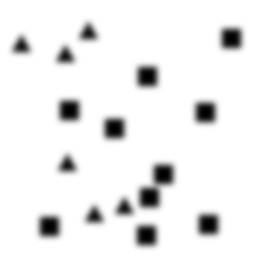
Squares: 10
Triangles: 6
Stars: 0
Total shapes: 16